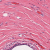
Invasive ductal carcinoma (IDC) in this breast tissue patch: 0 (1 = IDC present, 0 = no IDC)